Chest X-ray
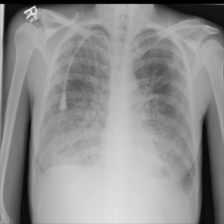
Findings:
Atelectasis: negative
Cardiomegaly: negative
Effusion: negative
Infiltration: negative
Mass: negative
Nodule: negative
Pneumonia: negative
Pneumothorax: negative
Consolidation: negative
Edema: negative
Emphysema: negative
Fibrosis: negative
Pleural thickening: negative
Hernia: negative